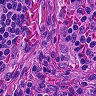
Metastatic tissue present: no